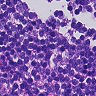
Metastatic tissue present: no